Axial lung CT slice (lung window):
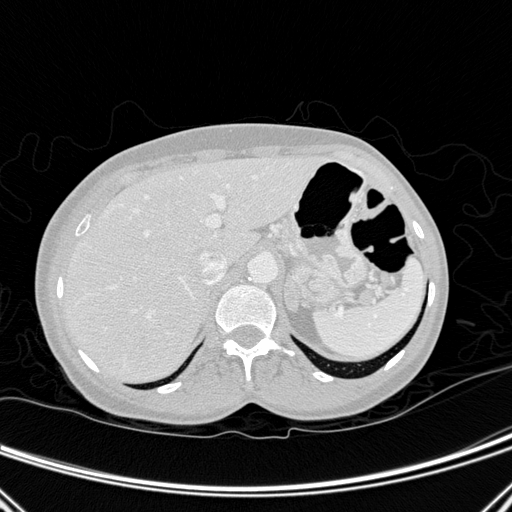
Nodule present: no